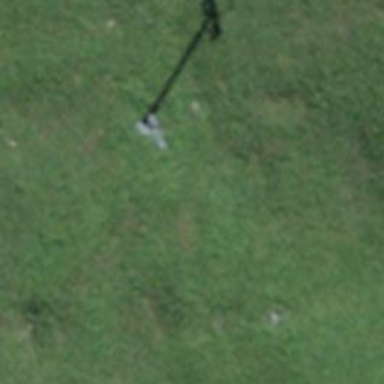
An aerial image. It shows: Pylon for aerialway.